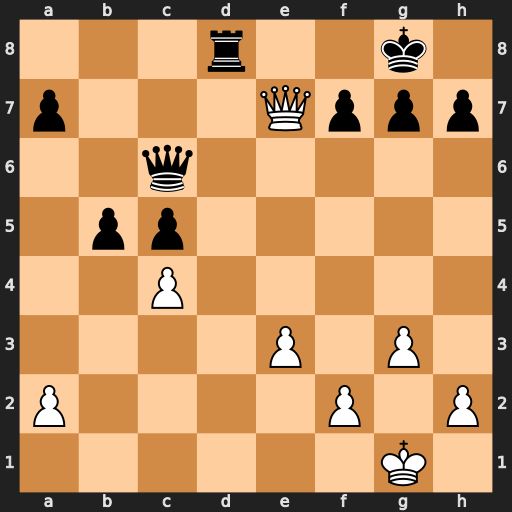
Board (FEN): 3r2k1/p3Qppp/2q5/1pp5/2P5/4P1P1/P4P1P/6K1
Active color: w
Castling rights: -
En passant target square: -
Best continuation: Qxd8+ Qe8 Qxe8#